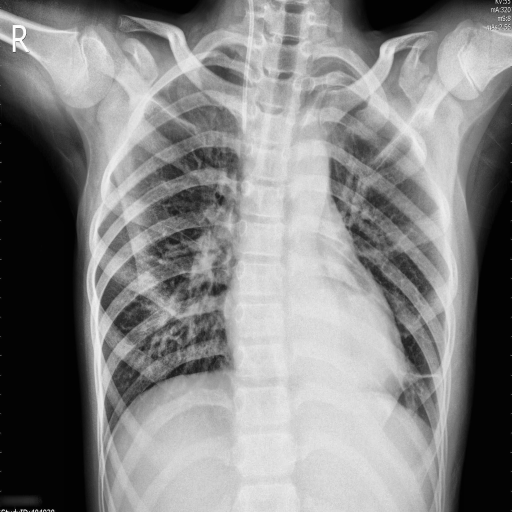
Finding: PNEUMONIA